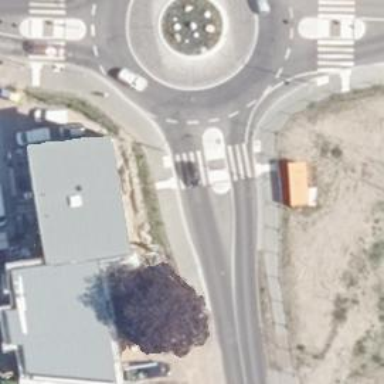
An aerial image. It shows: Uncontrolled zebra crossing with central island.